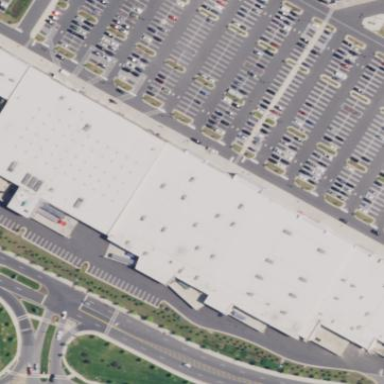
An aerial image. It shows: Retail building.